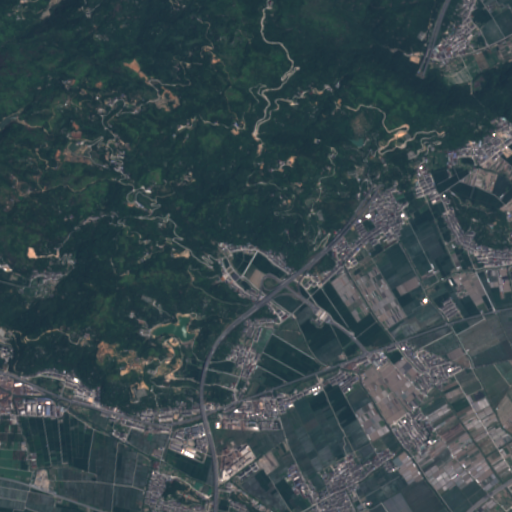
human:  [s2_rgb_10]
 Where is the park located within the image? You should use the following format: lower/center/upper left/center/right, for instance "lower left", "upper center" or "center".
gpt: The park is located in the center left of the image.
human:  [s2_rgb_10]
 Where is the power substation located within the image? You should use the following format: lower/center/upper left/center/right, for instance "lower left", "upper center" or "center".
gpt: The power substation is located in the lower left of the image.
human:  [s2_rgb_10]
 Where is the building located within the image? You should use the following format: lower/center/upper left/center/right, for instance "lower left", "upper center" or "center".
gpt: There is no building in the image.